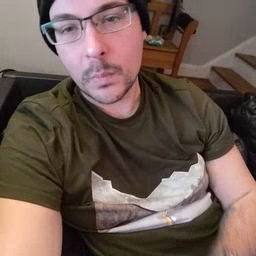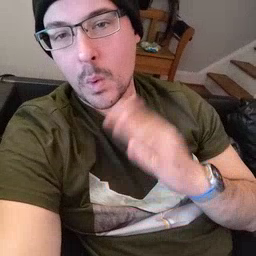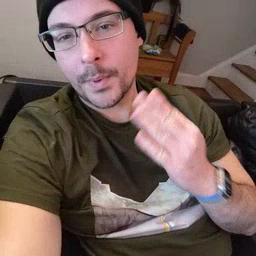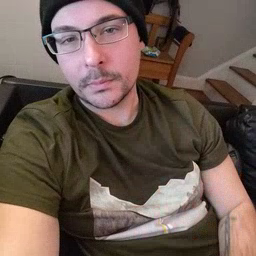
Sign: open